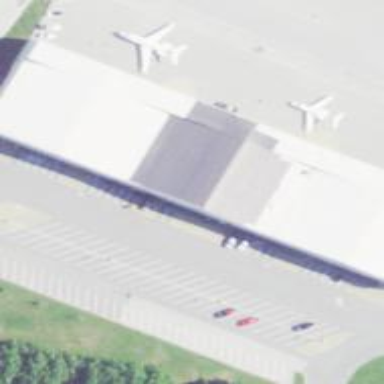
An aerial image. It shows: Hangar.